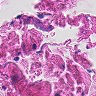
Metastatic tissue present: no